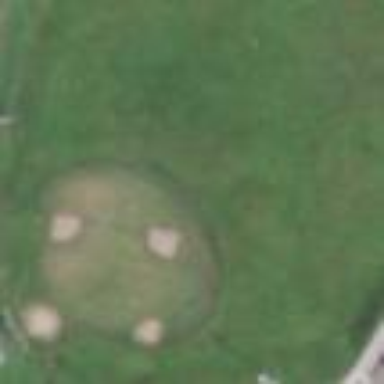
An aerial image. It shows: Baseball pitch for leisure land activities.